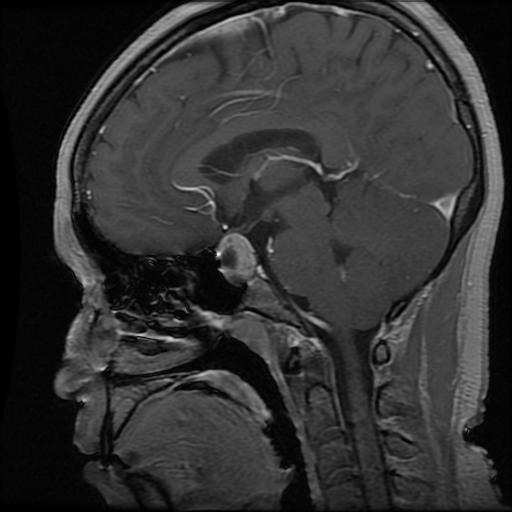
Label: pituitary